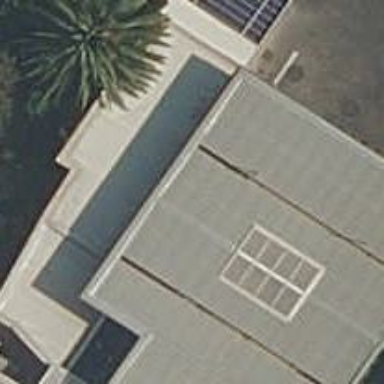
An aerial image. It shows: View of roof of building.